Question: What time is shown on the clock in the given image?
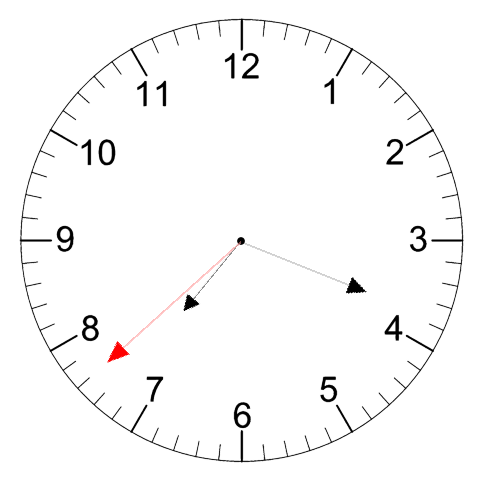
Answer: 07:18:38